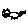
Label: cat